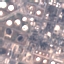
Land use / land cover: Industrial